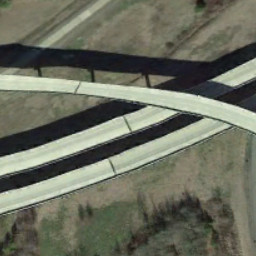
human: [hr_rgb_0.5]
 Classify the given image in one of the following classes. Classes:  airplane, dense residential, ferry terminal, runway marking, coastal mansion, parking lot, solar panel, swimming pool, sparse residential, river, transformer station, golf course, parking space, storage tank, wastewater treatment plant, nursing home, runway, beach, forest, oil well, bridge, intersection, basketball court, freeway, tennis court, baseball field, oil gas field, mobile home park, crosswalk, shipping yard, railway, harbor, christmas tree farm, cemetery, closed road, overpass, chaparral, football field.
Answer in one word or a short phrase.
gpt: overpass